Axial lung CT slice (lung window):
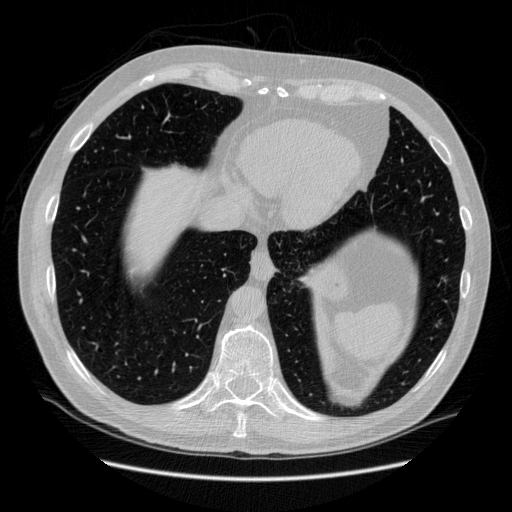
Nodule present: no